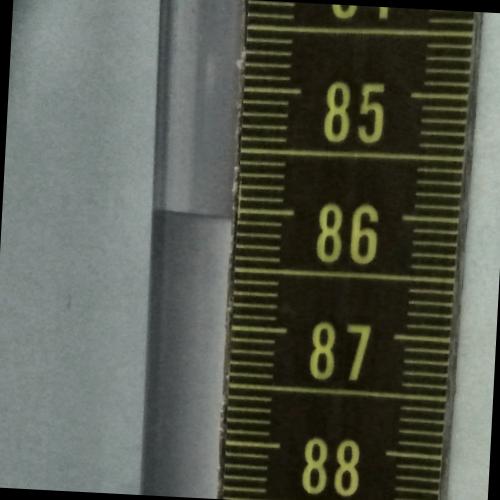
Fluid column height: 86.1 cm